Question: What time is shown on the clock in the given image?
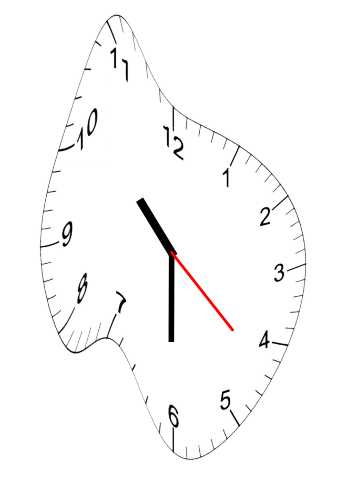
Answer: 10:30:22